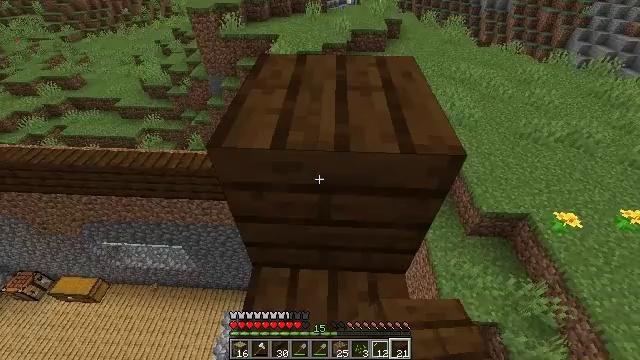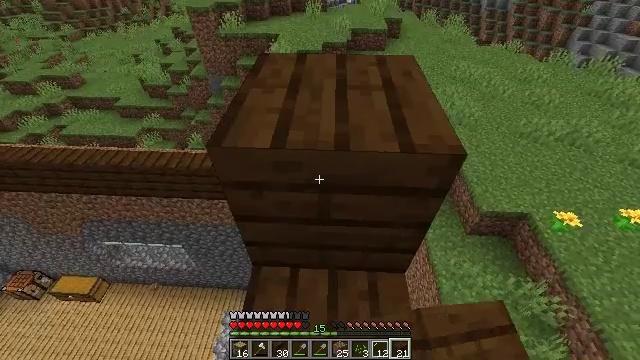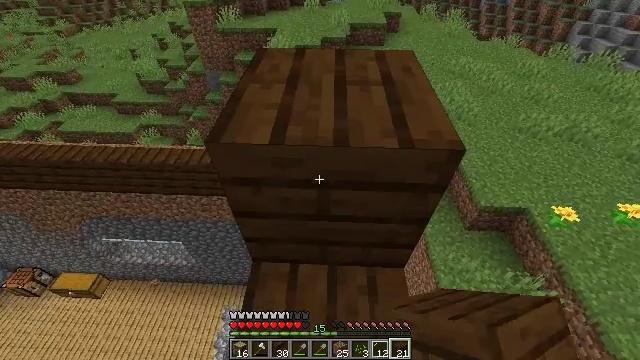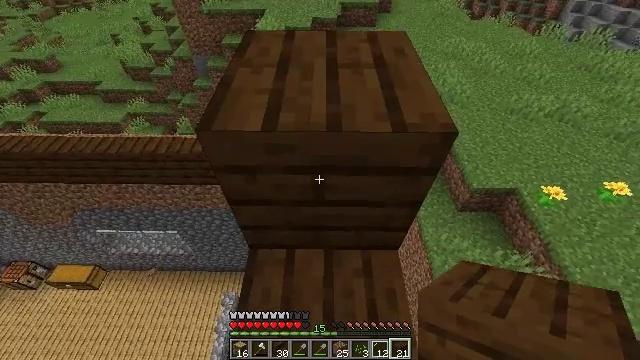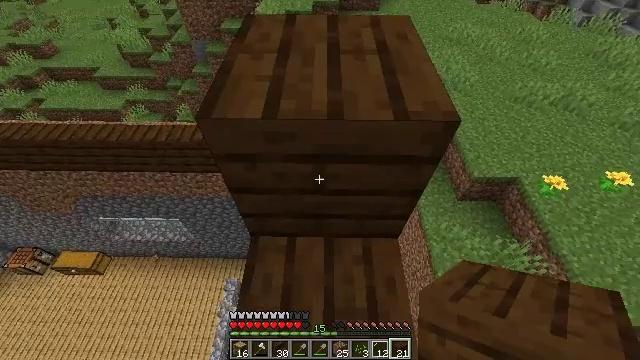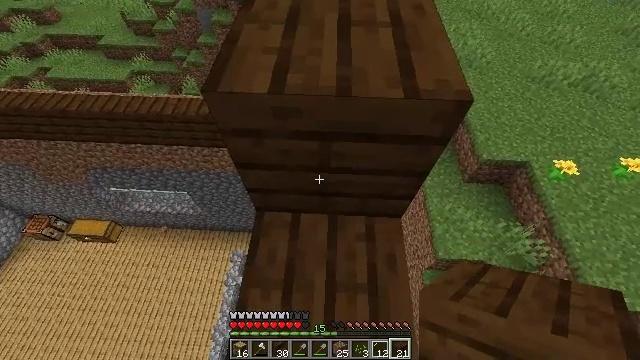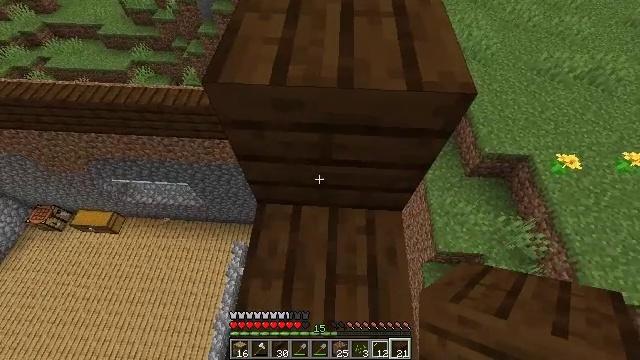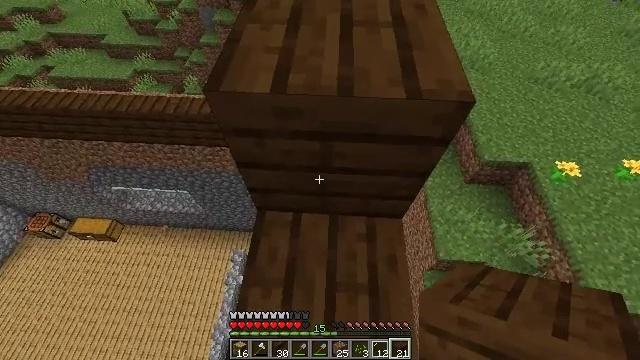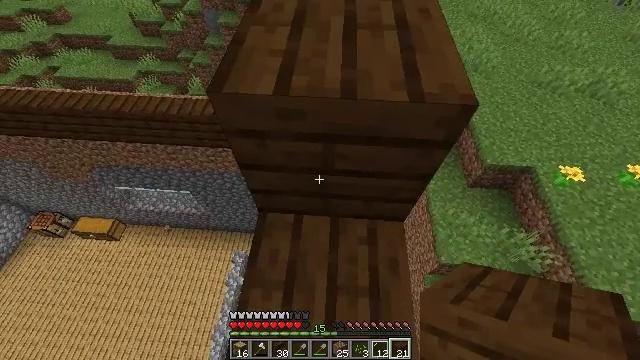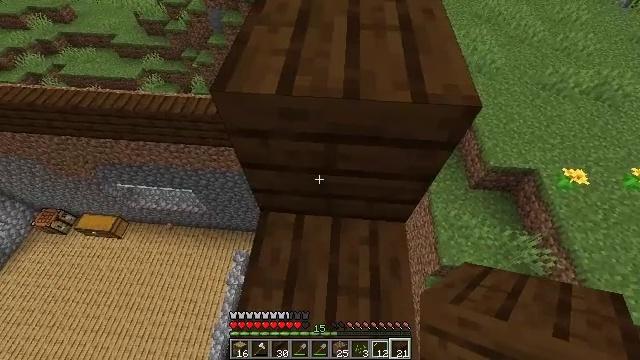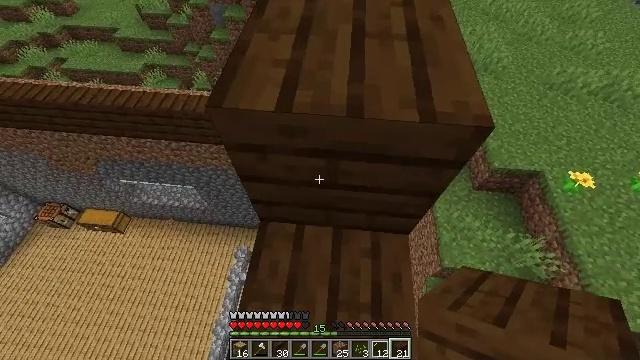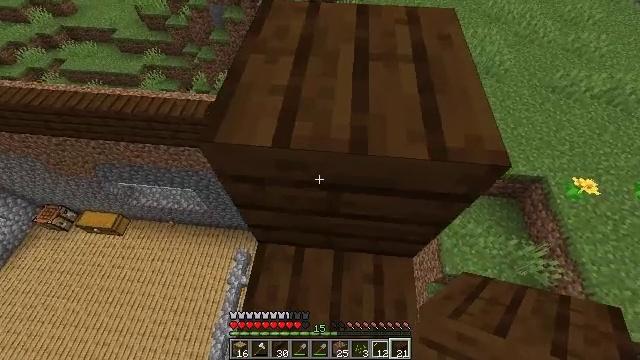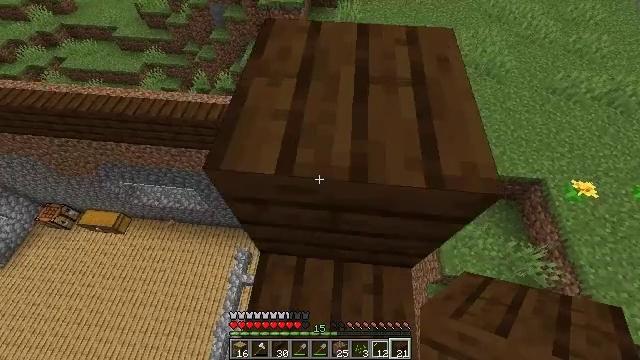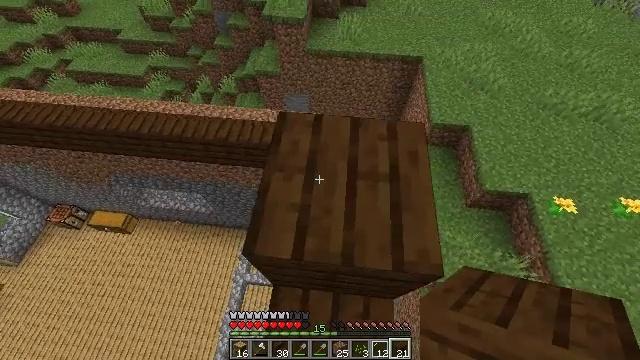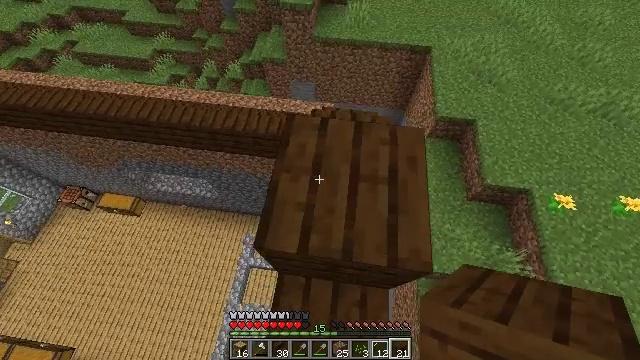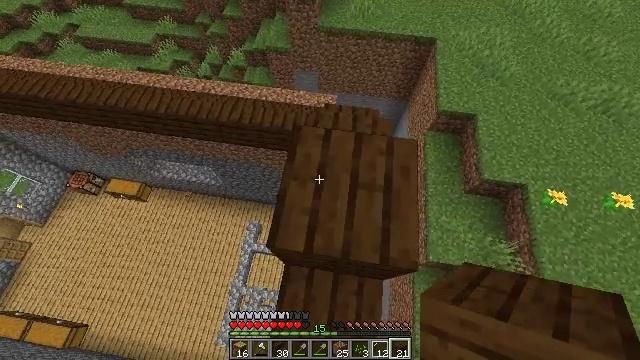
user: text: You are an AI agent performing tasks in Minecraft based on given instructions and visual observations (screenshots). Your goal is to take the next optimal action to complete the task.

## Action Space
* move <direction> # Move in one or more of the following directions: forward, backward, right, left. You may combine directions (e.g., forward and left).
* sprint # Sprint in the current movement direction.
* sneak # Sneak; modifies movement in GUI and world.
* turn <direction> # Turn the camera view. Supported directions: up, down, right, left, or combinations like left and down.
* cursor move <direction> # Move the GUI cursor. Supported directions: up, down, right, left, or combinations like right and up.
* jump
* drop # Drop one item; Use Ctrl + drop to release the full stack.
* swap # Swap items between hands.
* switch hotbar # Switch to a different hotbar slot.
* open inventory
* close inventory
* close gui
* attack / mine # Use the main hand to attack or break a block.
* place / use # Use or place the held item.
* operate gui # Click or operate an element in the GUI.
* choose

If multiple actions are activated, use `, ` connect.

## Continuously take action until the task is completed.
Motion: motion action
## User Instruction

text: Collect dark oak planks from a structure.
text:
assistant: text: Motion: no_op
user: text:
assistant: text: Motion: no_op
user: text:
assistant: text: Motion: turn right and down
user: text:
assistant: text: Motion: turn down
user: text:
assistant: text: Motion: turn left and down
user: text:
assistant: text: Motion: turn down
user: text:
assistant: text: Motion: turn up
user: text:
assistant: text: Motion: no_op
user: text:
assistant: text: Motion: no_op
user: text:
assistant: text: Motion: move forward
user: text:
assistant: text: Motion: move forward
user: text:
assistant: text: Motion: move forward, jump
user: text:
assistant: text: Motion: move forward, turn down, jump
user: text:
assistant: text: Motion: move forward, turn left and down, jump
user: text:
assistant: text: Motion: move forward, turn down, jump
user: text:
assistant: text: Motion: move forward, turn down
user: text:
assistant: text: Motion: move forward, turn right and down
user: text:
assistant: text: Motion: move forward, turn right and down
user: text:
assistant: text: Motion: move forward
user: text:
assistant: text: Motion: move forward
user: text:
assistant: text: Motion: move forward
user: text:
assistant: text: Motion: move forward
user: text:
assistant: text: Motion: move forward
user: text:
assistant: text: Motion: move forward
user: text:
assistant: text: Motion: no_op
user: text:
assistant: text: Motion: no_op
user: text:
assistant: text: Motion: no_op
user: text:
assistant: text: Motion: no_op
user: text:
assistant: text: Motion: no_op
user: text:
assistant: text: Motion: no_op